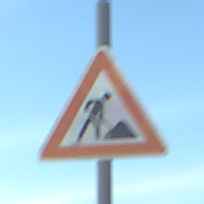
Verkehrszeichen: Arbeitsstelle
Umgebung: Outdoor, Suburban
Tageszeit: MorningAfternoon
Wetter: PartlyCloudy
Licht: Natural
Jahreszeit: NotSpecified
Kontrast: HighContrast